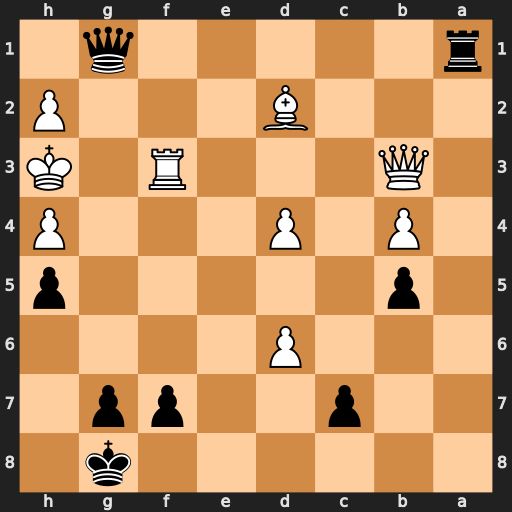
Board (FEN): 6k1/2p2pp1/3P4/1p5p/1P1P3P/1Q3R1K/3B3P/r5q1
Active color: b
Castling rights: -
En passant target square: -
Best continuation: Qg4#